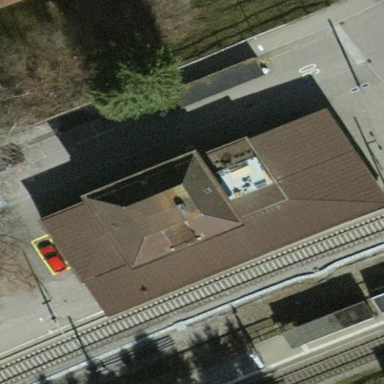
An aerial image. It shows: Train station building.